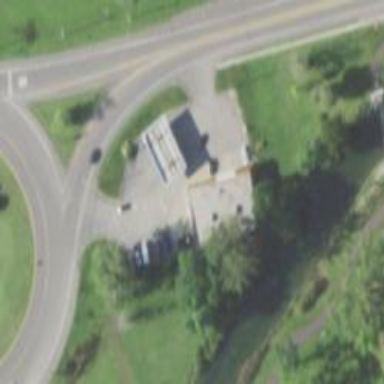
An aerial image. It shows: Convenience shop.